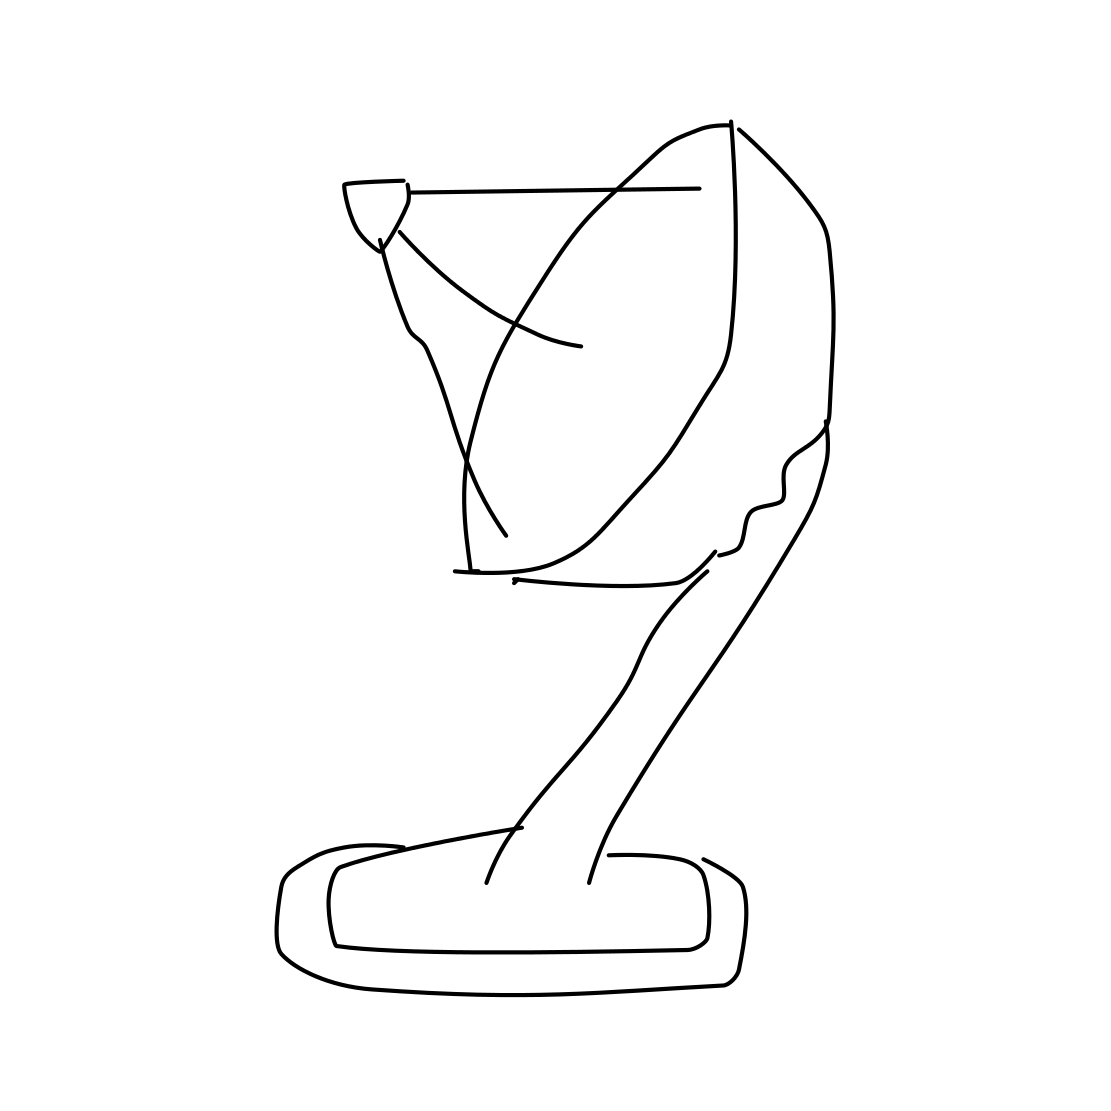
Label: satellite dish